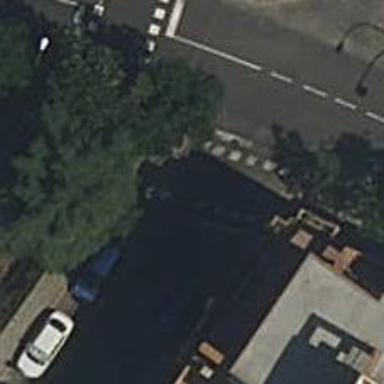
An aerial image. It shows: Zebra crossing with traffic signals.